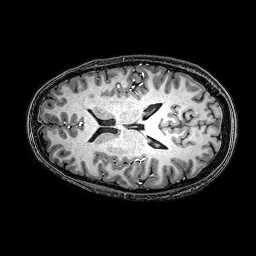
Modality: T1w
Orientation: axial
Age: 22
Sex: male
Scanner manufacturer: philips
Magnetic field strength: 3 T
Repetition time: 0.009 s
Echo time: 0.00351 s